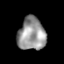
Tissue: skin
Cell type: Epithelial cells
Senescence score: 0.2558
Nuclear area (px): 877
Mean DAPI intensity: 151.178